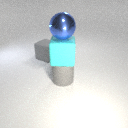
large blue metal sphere above large cyan rubber cube